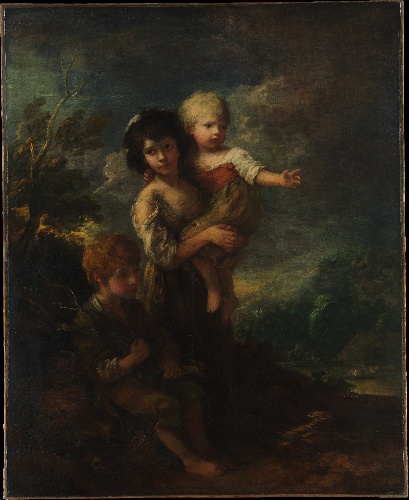
Title: Cottage Children (The Wood Gatherers)
Artist: Thomas Gainsborough
Artist bio: British, Sudbury 1727–1788 London
Date: 1787
Object type: Painting
Classification: Paintings
Medium: Oil on canvas
Dimensions: 58 1/8 x 47 3/8 in. (147.6 x 120.3 cm)
Department: European Paintings
Credit line: Bequest of Mary Stillman Harkness, 1950
Accession year: 1950
Repository: Metropolitan Museum of Art, New York, NY
Tags: Children|Boys|Girls